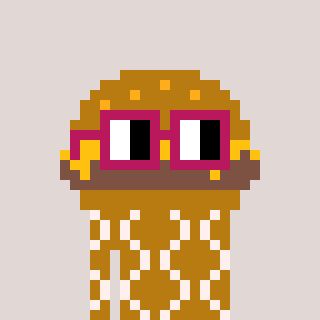
a pixel art character with square dark red glasses, a burger-shaped head and a gold-colored body on a warm background